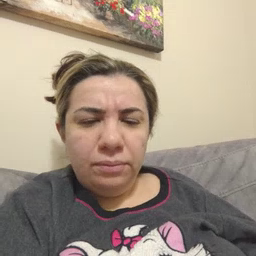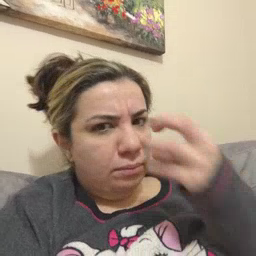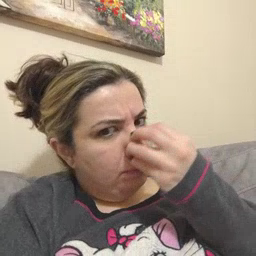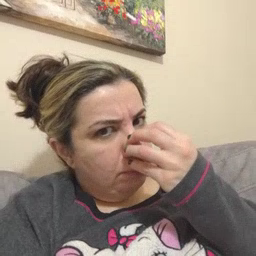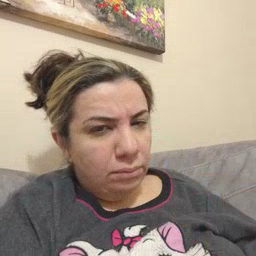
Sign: clown